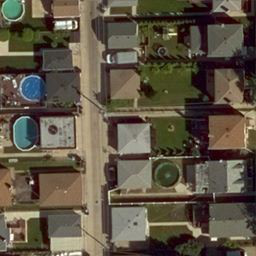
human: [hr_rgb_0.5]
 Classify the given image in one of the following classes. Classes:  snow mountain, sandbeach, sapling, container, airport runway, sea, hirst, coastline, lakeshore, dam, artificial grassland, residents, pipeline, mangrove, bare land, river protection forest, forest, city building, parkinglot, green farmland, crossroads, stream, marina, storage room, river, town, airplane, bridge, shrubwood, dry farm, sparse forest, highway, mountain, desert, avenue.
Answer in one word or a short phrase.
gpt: residents